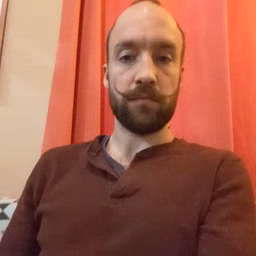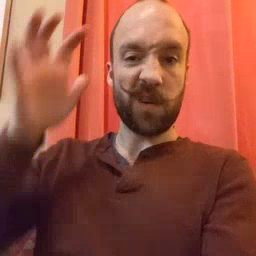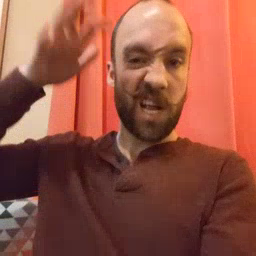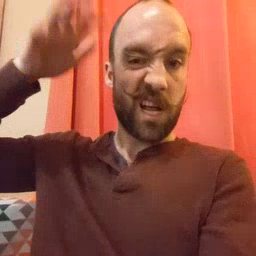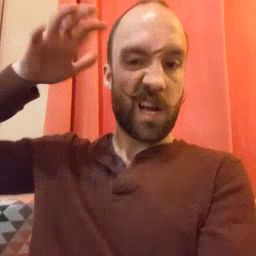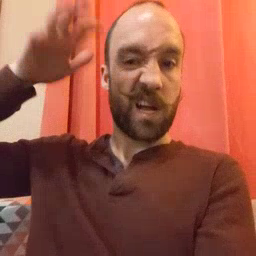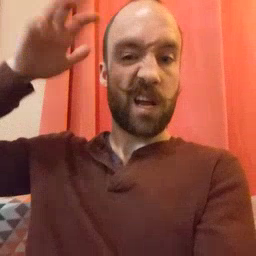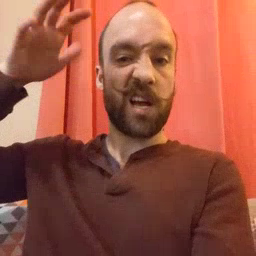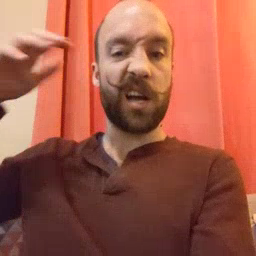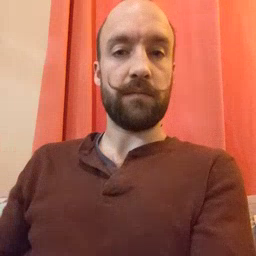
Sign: rain